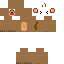
A female animal skin with medium skin, wearing ginger long hair dressed in a blue hoodie and brown pants, featuring a closed mouth.